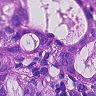
Metastatic tissue present: yes